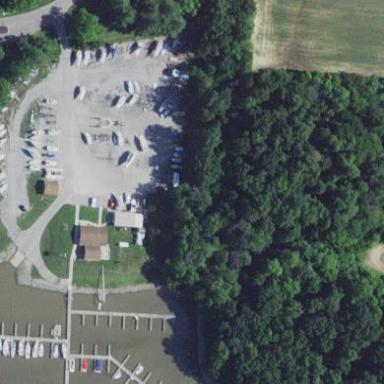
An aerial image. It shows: Boatyard along the waterway.